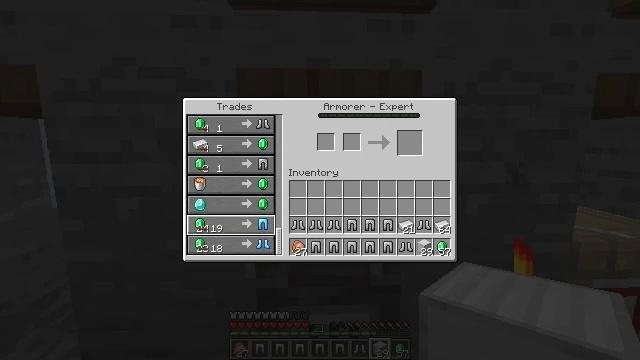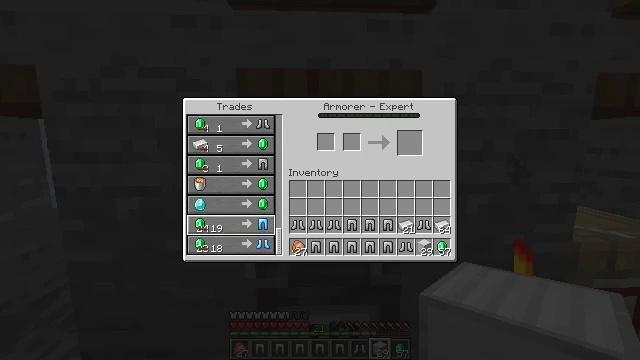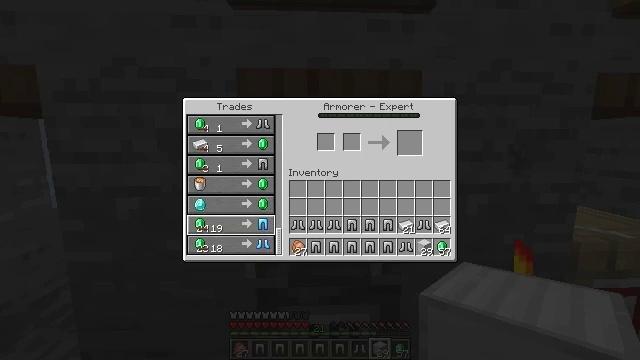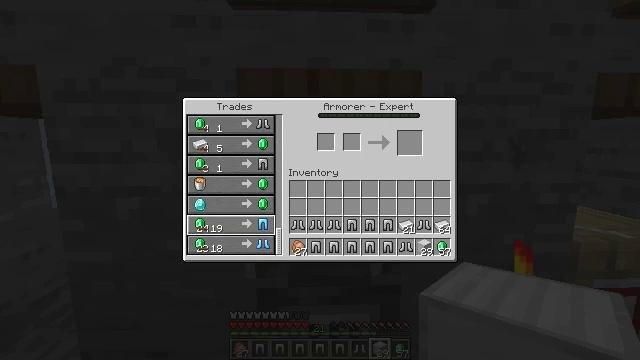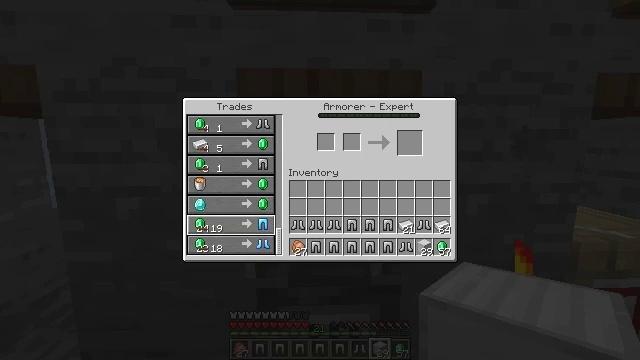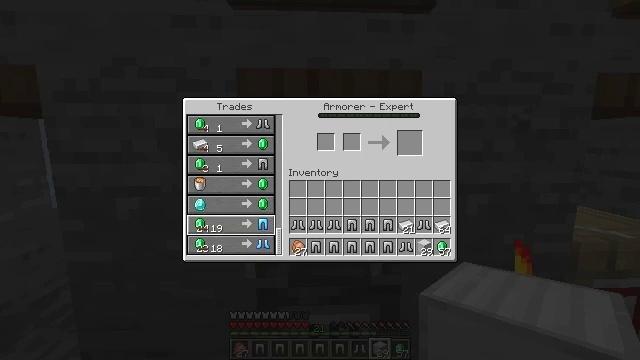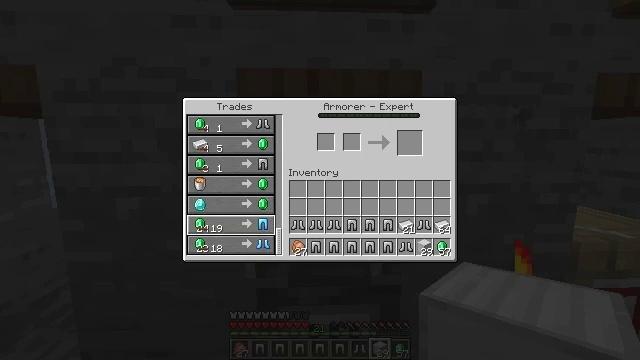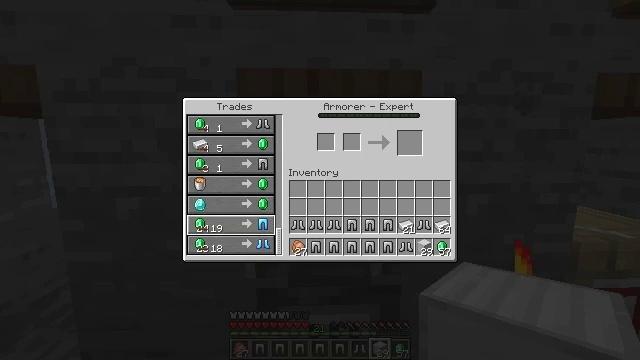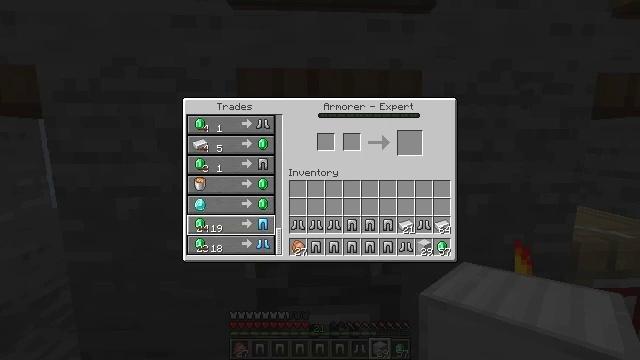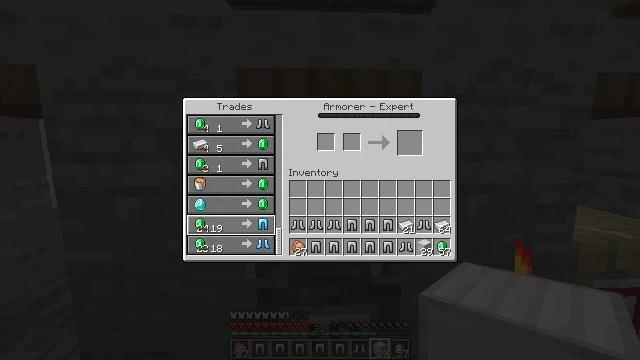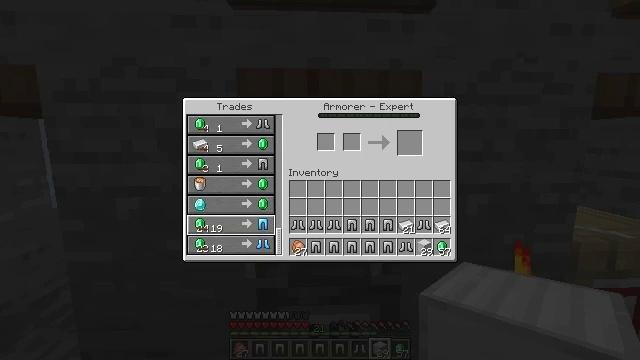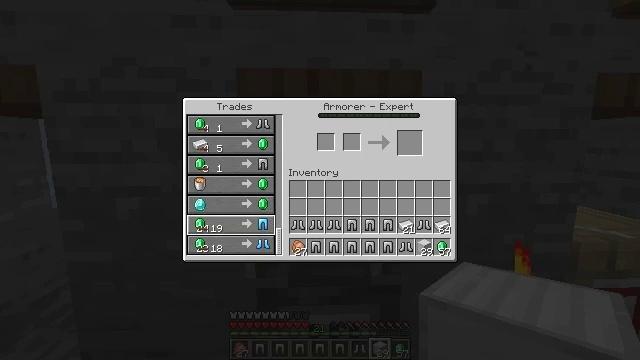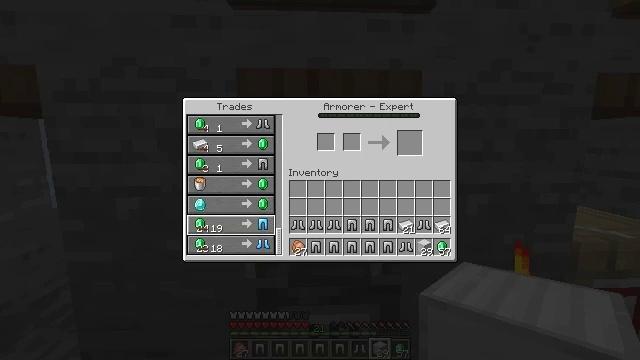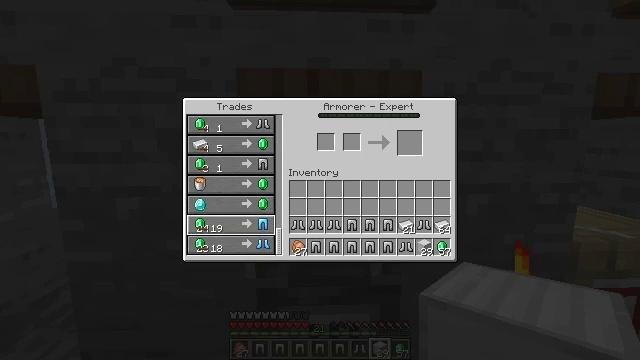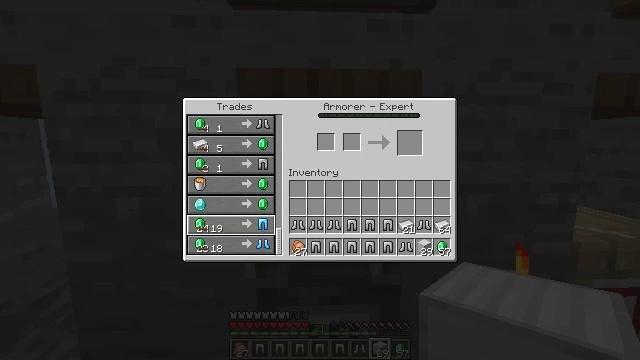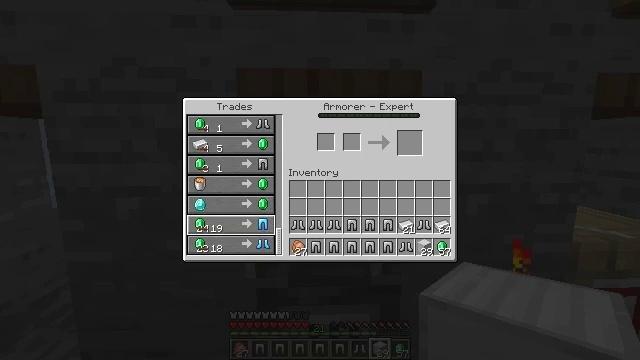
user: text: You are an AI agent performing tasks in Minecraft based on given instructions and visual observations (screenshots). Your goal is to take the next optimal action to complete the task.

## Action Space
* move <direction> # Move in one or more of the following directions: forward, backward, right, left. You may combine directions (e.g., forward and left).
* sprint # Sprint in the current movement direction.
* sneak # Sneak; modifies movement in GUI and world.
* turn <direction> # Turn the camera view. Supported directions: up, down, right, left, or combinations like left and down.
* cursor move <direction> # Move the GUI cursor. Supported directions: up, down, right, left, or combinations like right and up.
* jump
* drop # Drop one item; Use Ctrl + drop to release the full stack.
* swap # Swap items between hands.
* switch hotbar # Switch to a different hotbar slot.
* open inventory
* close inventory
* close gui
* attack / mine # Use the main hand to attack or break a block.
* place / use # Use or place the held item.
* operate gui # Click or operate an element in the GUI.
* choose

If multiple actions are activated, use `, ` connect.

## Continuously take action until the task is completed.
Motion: motion action
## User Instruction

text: Interact with a crafting table to make diamond leggings.
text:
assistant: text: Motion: no_op
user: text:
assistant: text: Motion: no_op
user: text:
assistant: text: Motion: no_op
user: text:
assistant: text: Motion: no_op
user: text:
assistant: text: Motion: no_op
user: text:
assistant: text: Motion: no_op
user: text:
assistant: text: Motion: no_op
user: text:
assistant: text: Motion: no_op
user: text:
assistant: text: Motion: no_op
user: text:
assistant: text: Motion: no_op
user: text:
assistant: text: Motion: no_op
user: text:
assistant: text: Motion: no_op
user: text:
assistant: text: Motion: no_op
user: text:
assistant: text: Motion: no_op
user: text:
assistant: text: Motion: no_op
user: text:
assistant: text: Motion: no_op
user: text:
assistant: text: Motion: no_op
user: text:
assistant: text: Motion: no_op
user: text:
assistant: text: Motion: no_op
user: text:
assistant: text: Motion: no_op
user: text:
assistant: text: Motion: no_op
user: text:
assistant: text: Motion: no_op
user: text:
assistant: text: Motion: no_op
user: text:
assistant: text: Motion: no_op
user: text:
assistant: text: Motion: no_op
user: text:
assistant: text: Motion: attack / mine
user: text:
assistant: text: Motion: attack / mine
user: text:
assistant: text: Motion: attack / mine
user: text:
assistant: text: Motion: no_op
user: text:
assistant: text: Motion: no_op